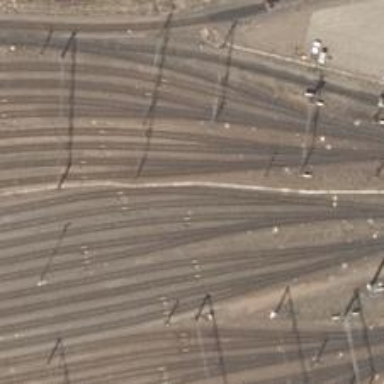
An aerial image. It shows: Railway signal.